Aerial crown-view tile of a tropical tree (Barro Colorado Island, Panama), acquired 20240716:
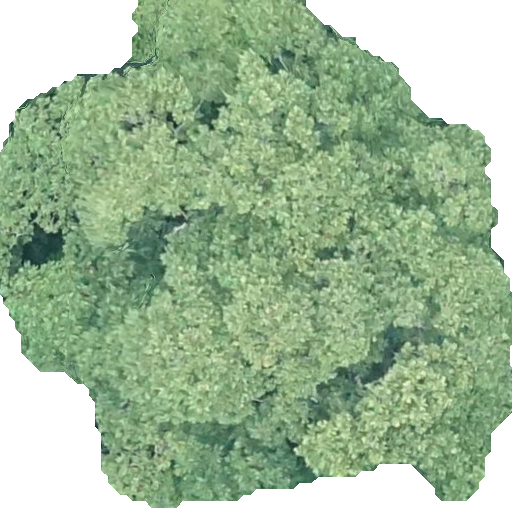
Species: Dipteryx oleifera
GBIF accepted scientific name: Dipteryx oleifera
Crown area: 322.893 m²